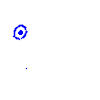
Particle: pion